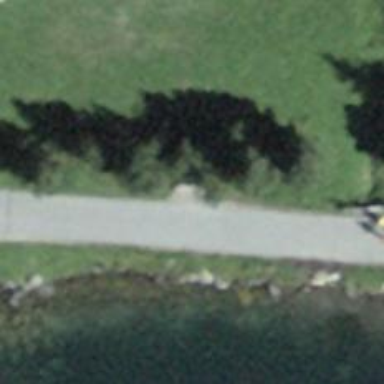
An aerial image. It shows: Burlywood bench for relaxation.